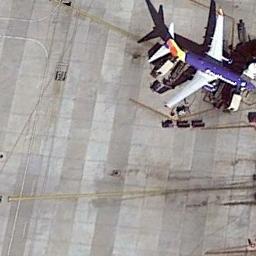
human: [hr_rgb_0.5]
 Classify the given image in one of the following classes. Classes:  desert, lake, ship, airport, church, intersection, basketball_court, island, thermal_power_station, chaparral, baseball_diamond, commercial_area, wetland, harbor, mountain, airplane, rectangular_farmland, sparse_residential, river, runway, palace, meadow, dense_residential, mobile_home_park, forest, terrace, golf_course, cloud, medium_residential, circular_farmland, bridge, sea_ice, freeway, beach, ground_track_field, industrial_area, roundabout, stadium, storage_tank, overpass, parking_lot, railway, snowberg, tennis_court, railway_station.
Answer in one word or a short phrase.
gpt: airplane